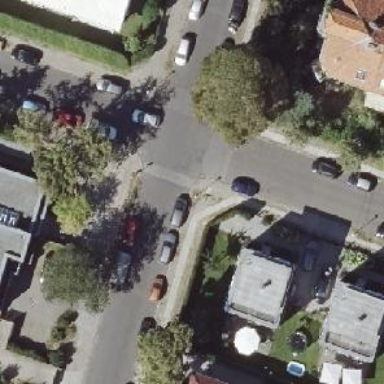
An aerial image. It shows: Residential road with asphalt surface and sidewalks on both sides. There are parallel parking lanes on both sides of the road.